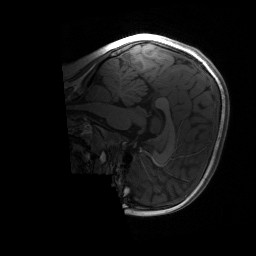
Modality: T1w
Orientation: sagittal
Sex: female
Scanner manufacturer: siemens
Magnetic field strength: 3 T
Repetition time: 1.9 s
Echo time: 0.00243 s